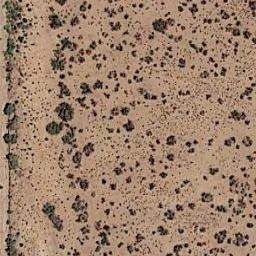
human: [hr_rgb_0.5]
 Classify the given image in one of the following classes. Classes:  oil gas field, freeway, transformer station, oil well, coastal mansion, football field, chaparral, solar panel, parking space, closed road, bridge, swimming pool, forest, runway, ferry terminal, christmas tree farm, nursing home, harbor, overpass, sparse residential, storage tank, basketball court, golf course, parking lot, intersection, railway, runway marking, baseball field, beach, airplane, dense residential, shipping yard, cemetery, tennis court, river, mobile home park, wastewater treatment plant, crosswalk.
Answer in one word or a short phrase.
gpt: chaparral